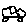
Label: car